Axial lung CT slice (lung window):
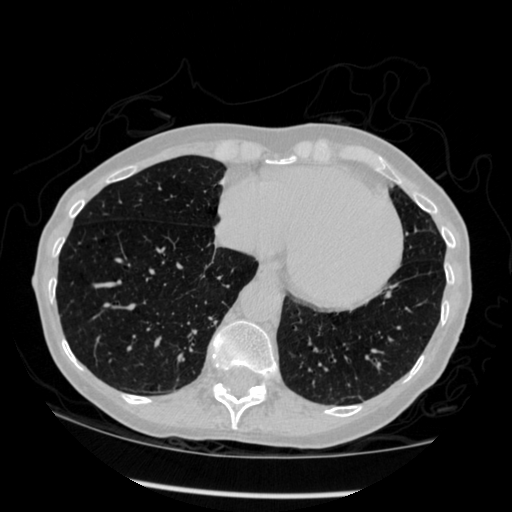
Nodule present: no